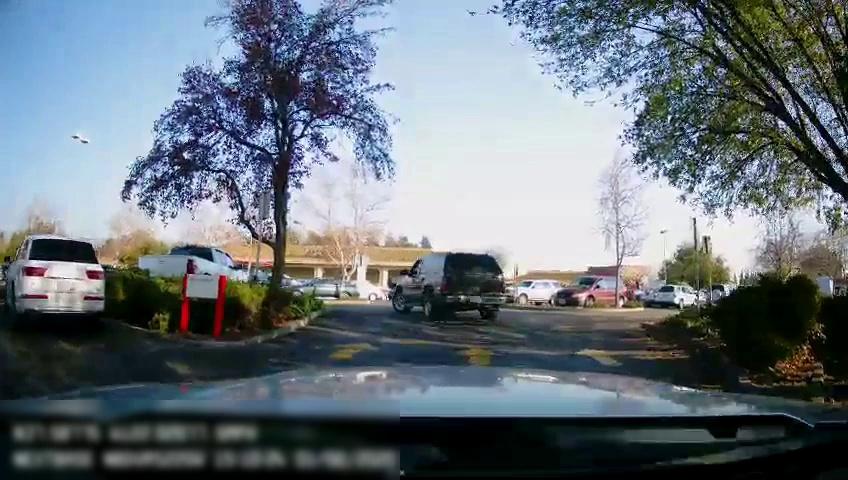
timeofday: Day
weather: Sunny
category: Drivable Space
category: Vehicles | SUV
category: Vehicles | Truck
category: Vehicles | SUV
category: Vehicles | Truck
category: Vehicles | Car
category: Vehicles | Car
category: Vehicles | SUV
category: Vehicles | SUV
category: Vehicles | Truck
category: Vehicles | SUV
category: Vehicles | SUV
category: Vehicles | SUV
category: Vehicles | Van
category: Vehicles | SUV
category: Vehicles | SUV